Question: I am writing a code in which a circle moves randomly in a box and if it collides with any of the small rectangles inside it, it changes its heading direction/ bounces back. I am using the intersects method to find the collision between them. But the circle sometimes overlaps the rectangles rather than bouncing back on contact. I am bouncing back the ball by changing the orientation (180+current_orientation).
I am trying to solve this issue, but did not found any success yet. I read that intersects is finding the match by checking overlap of the bounding rectangles. But, how can I fix this issue. Is this problem due to the intersection or is there any issue with the way i am changing orientation. Any idea?
Code:
'''
private void collisionAvoidanceRobot(int x, int y, int r, double robot_orientation2)
{
boolean collide1=false;
boolean collide2=false;
boolean collide3=false;
boolean collide4=false;
boolean collide5=false;
boolean collide6=false;
r+=5;
Shape collisionrobot=new Ellipse2D.Double(x,y,r,r);
collide1=collisionrobot.intersects(obst1);
if(collide1)
{
robot_orientation=180+robot_orientation;
}
collide2=collisionrobot.intersects(obst2);
if(collide2)
{
robot_orientation=180+robot_orientation;
}
collide3=collisionrobot.intersects(obst3);
if(collide3)
{
robot_orientation=180+robot_orientation;
}
collide4=collisionrobot.intersects(obst4);
if(collide4)
{
robot_orientation=180+robot_orientation;
}
collide5=collisionrobot.intersects(obst5);
if(collide5)
{
robot_orientation=180+robot_orientation;
}
collide6=collisionrobot.intersects(obst6);
if(collide6)
{
robot_orientation=180+robot_orientation;
}
}
public void setXPosition_robot(int x)
{
double distance=0;
distance = unit_moved + randomDouble(0, forwardNoise);
robot_x= (int) (x + Math.sin(Math.toRadians(robot_orientation))*distance);
//System.out.println("Robot_X:"+robot_x);
}
public void setYPosition_robot(int y)
{
double distance=0;
distance = unit_moved + randomDouble(0, forwardNoise);
robot_y=(int) (y+ Math.cos(Math.toRadians(robot_orientation))*distance);
//System.out.println("Robot_Y:"+robot_y);
}
private void createRobot(Graphics2D g)
{
ArrayList<Integer> robot_list= new ArrayList<Integer>();
robot_list=positionRobot(robot_x,robot_y);
robot_x=robot_list.get(0);
robot_y=robot_list.get(1);
setNoise(0.05,0.05,5.0);
//System.out.println("Robot:"+robot_x+"--"+robot_y+"--"+robot_orientation);
adjustRobotOrientation();
collisionAvoidanceRobot(robot_x,robot_y,robot_radius,robot_orientation);
drawRobot(g,robot_x,robot_y,robot_radius);
}
'''
Screenshot:

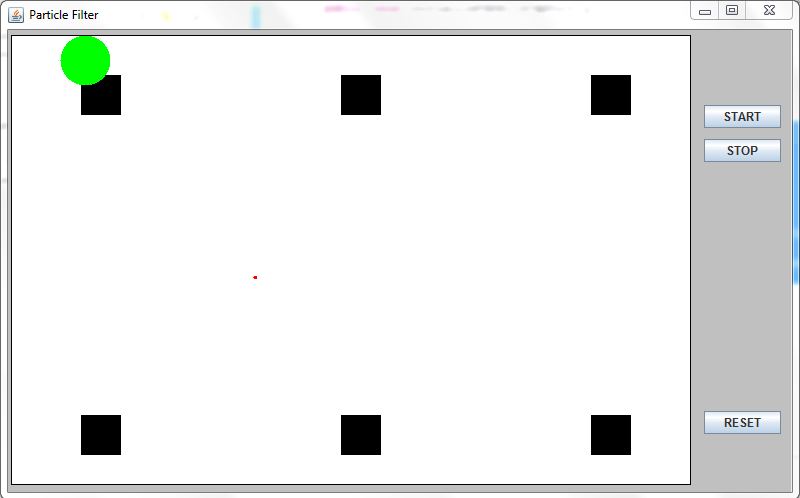
Answer: Does the circle appear to wobble? since you are moving the circle a random distance each iteration, the distance that it moved into the square could be greater than the distance it gets on the next iteration to move in the opposite direction, this would cause the circle to "stick".
also, your collisionAvoidanceRobot could use a for loop instead of all those ifs